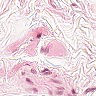
Metastatic tissue present: no